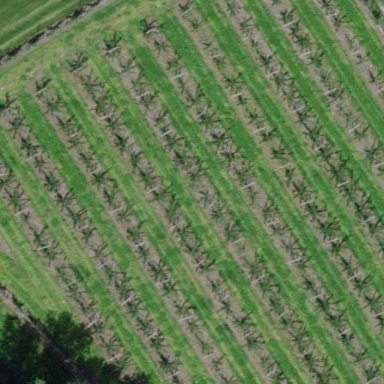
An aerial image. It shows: Orchard.